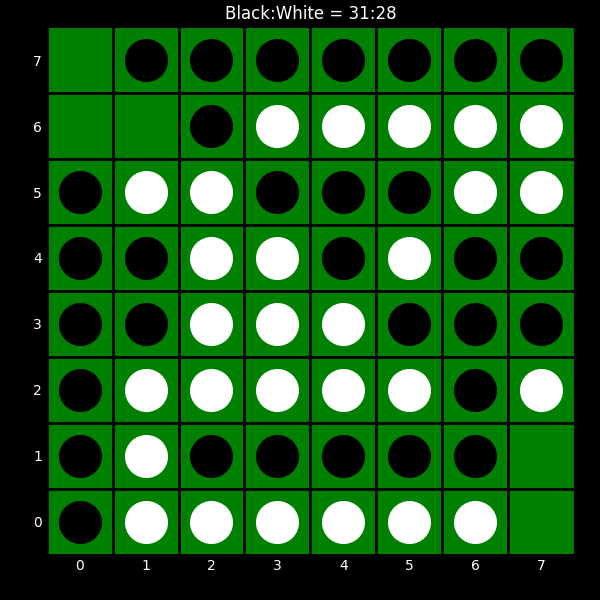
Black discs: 31
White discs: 28